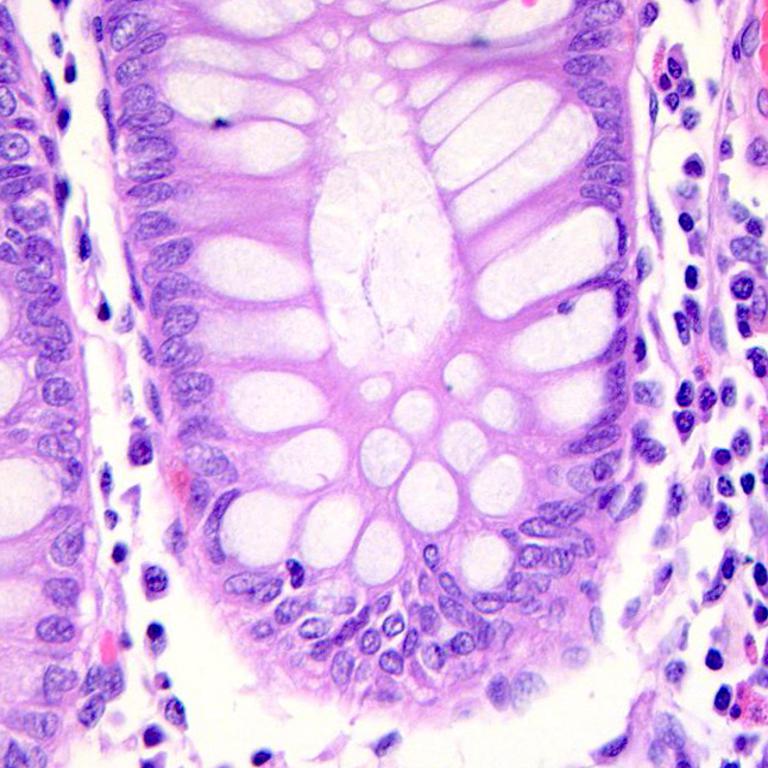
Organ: colon
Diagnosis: benign